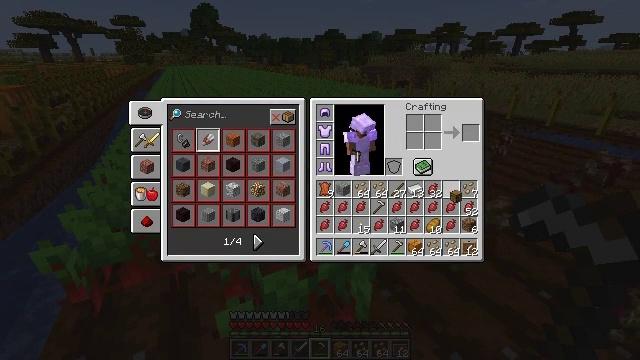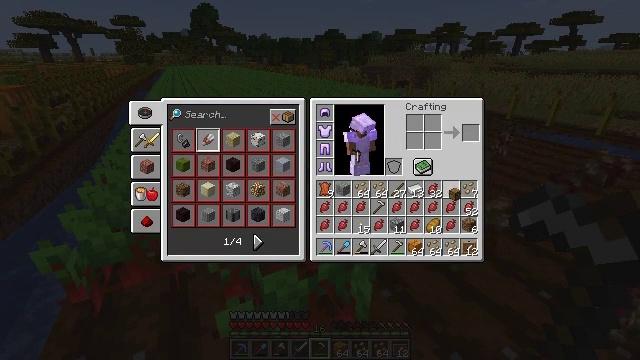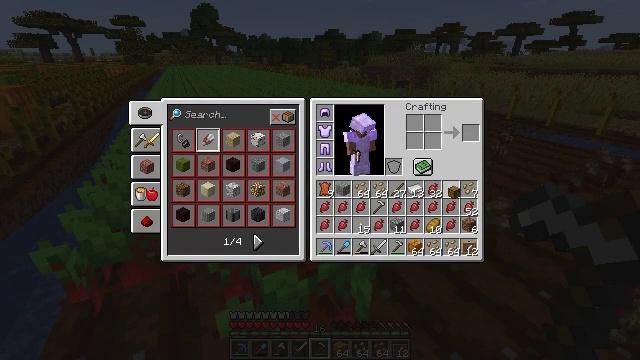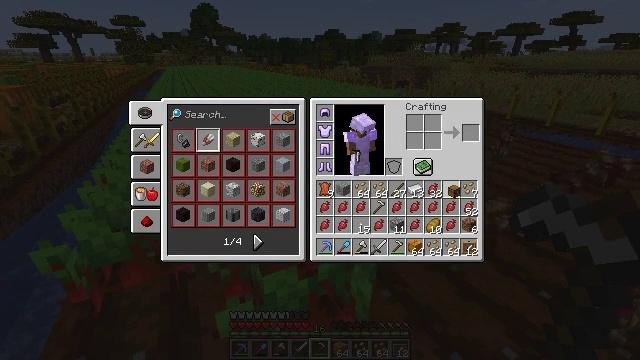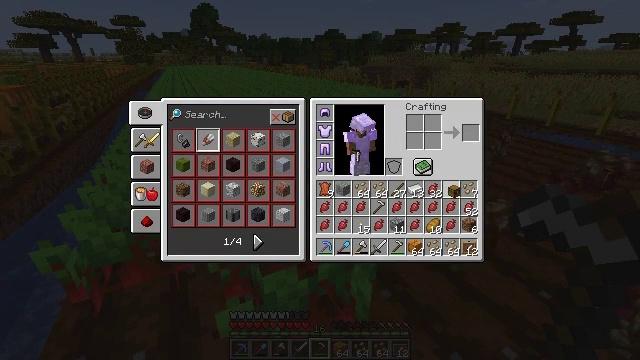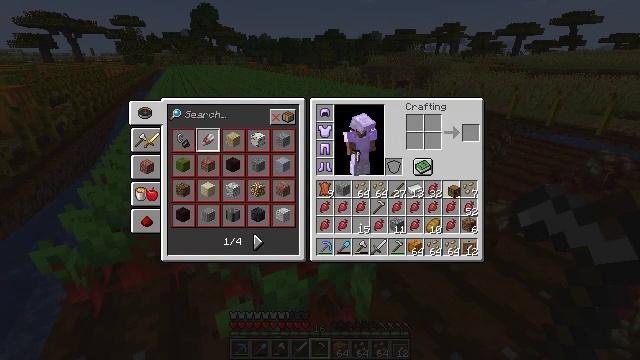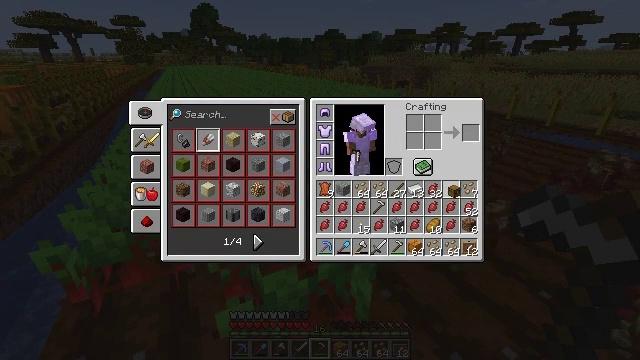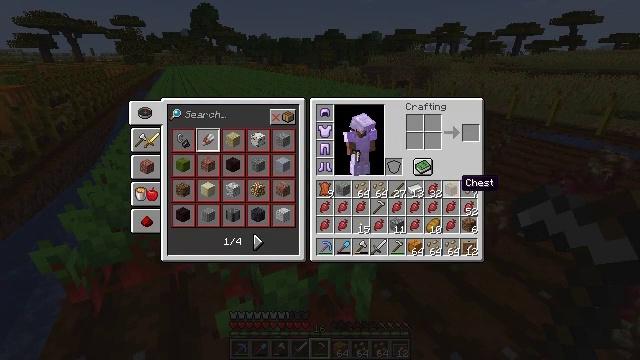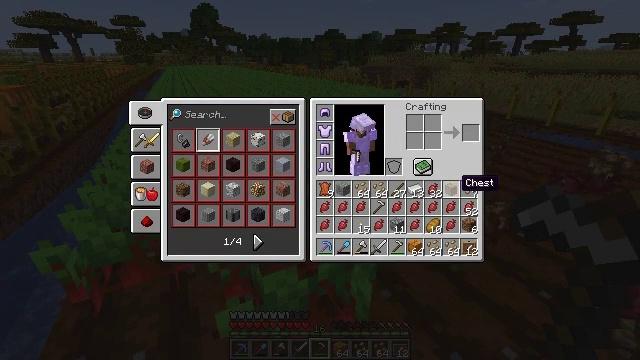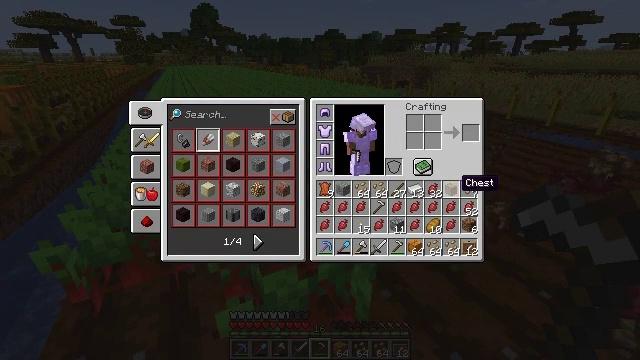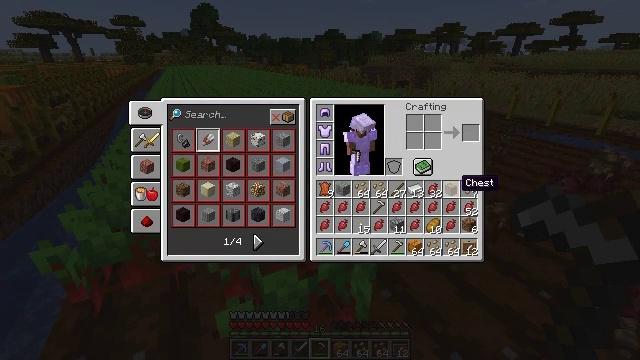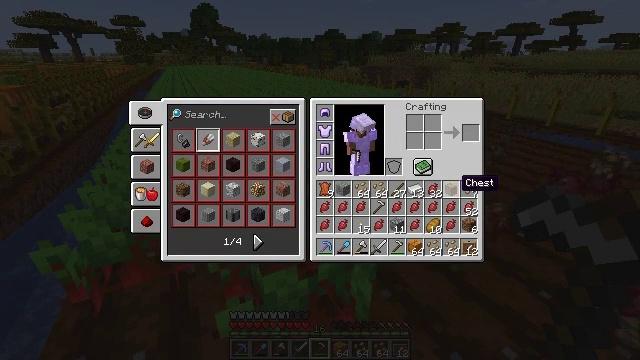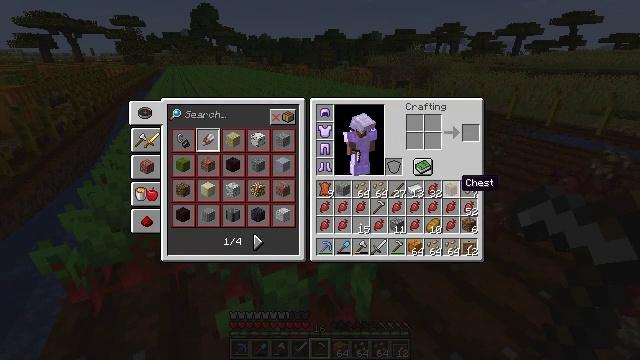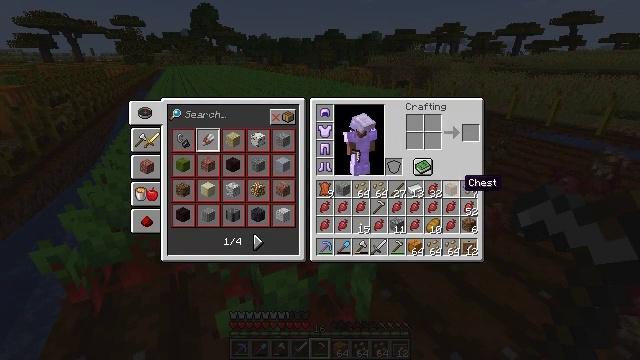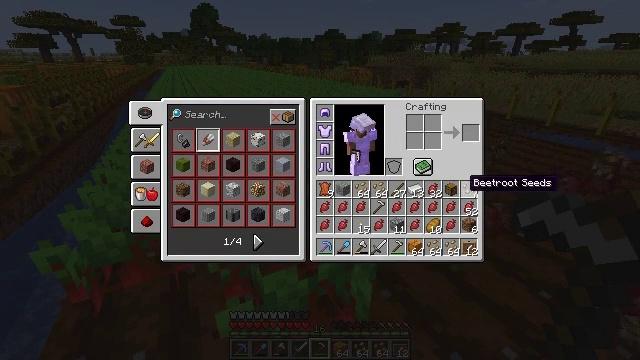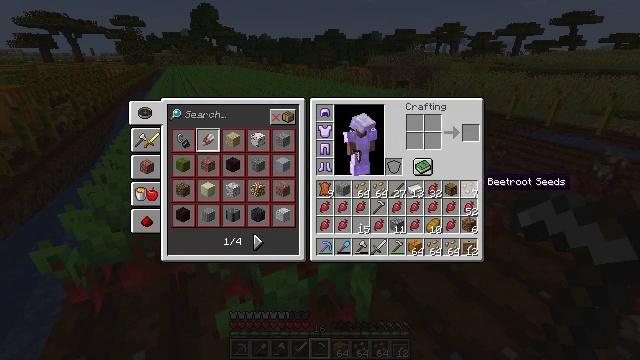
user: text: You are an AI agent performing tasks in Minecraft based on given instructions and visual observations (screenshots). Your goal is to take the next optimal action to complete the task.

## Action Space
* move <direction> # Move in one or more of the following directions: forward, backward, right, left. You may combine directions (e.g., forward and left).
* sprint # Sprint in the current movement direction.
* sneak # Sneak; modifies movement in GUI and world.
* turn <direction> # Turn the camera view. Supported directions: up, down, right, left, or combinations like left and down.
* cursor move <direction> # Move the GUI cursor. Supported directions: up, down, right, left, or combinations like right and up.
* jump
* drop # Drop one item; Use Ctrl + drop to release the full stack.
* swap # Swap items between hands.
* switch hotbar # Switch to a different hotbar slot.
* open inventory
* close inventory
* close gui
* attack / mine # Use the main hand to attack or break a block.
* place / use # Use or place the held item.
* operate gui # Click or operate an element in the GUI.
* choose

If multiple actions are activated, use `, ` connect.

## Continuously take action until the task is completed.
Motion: motion action
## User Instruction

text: Mine beetroots from the garden.
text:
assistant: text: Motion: no_op
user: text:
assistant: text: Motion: no_op
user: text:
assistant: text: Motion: no_op
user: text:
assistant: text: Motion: no_op
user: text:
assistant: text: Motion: operate gui
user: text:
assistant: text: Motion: operate gui
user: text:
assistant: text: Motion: no_op
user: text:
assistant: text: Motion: no_op
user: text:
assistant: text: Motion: no_op
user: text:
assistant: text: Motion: no_op
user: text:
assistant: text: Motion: no_op
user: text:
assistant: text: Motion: no_op
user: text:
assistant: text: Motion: no_op
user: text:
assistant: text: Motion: no_op
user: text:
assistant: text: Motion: cursor move right
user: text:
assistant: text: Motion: no_op
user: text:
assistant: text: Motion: no_op
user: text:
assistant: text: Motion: no_op
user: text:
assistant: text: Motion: no_op
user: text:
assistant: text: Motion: close gui
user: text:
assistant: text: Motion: no_op
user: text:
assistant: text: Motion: no_op
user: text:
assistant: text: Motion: no_op
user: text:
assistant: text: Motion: turn down
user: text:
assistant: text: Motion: turn down
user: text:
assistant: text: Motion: no_op
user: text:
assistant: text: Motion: no_op
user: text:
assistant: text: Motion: no_op
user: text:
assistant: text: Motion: turn left and down
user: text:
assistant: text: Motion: turn left and down